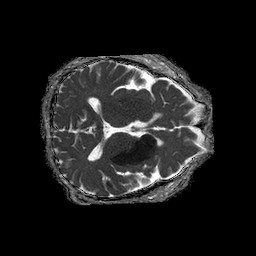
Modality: ADC
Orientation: axial
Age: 59
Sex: male
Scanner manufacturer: philips
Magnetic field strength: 1.5 T
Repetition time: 4.6 s
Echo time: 0.08941 s